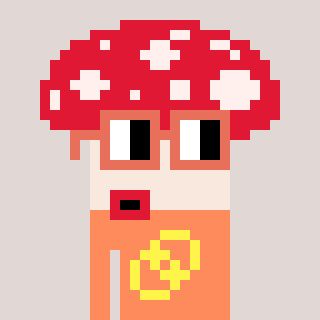
a pixel art character with square orange glasses, a mushroom-shaped head and a peachy-colored body on a warm background